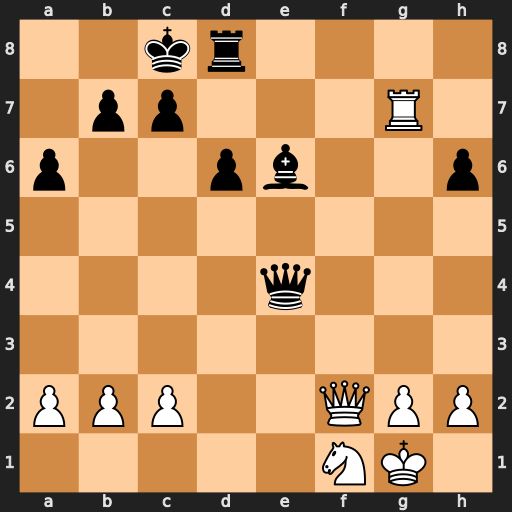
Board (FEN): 2kr4/1pp3R1/p2pb2p/8/4q3/8/PPP2QPP/5NK1
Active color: w
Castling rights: -
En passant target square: -
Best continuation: Qa7 Qd4+ Qxd4